Field crop: maize
Growth stage: 1
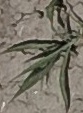
Species: sorghum